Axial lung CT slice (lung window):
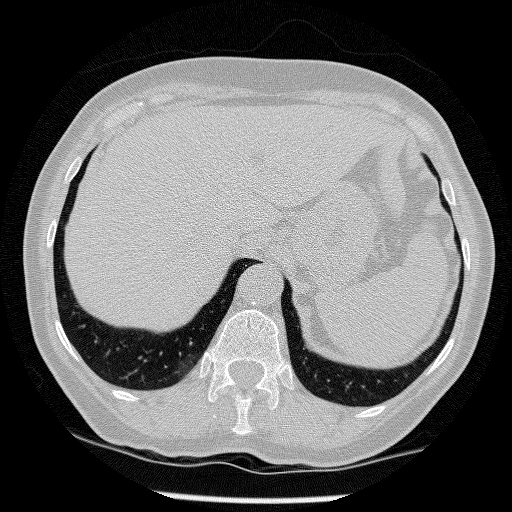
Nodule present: no